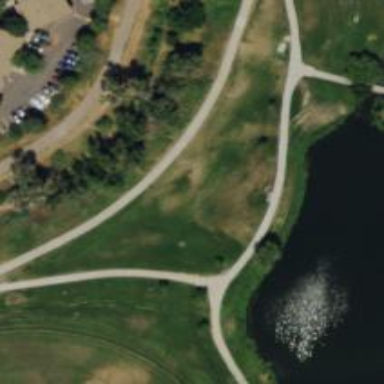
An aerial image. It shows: Disc golf hole in disc golf sport setting.